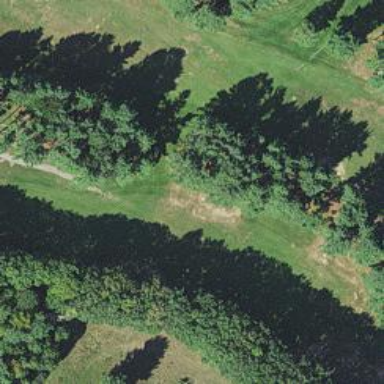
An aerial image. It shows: Scenic golf fairway.